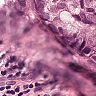
Metastatic tissue present: yes